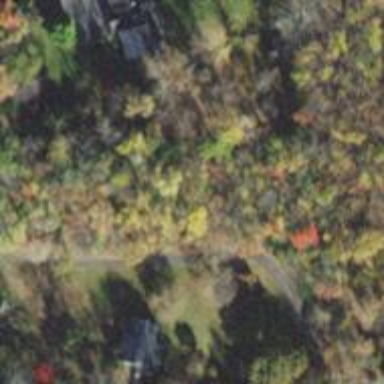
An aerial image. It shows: Driveway leading to service road.